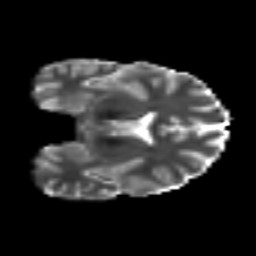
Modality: T2w
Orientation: coronal
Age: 19
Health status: ill
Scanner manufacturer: philips
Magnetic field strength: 3 T
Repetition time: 9 s
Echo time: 0.127 s